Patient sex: M
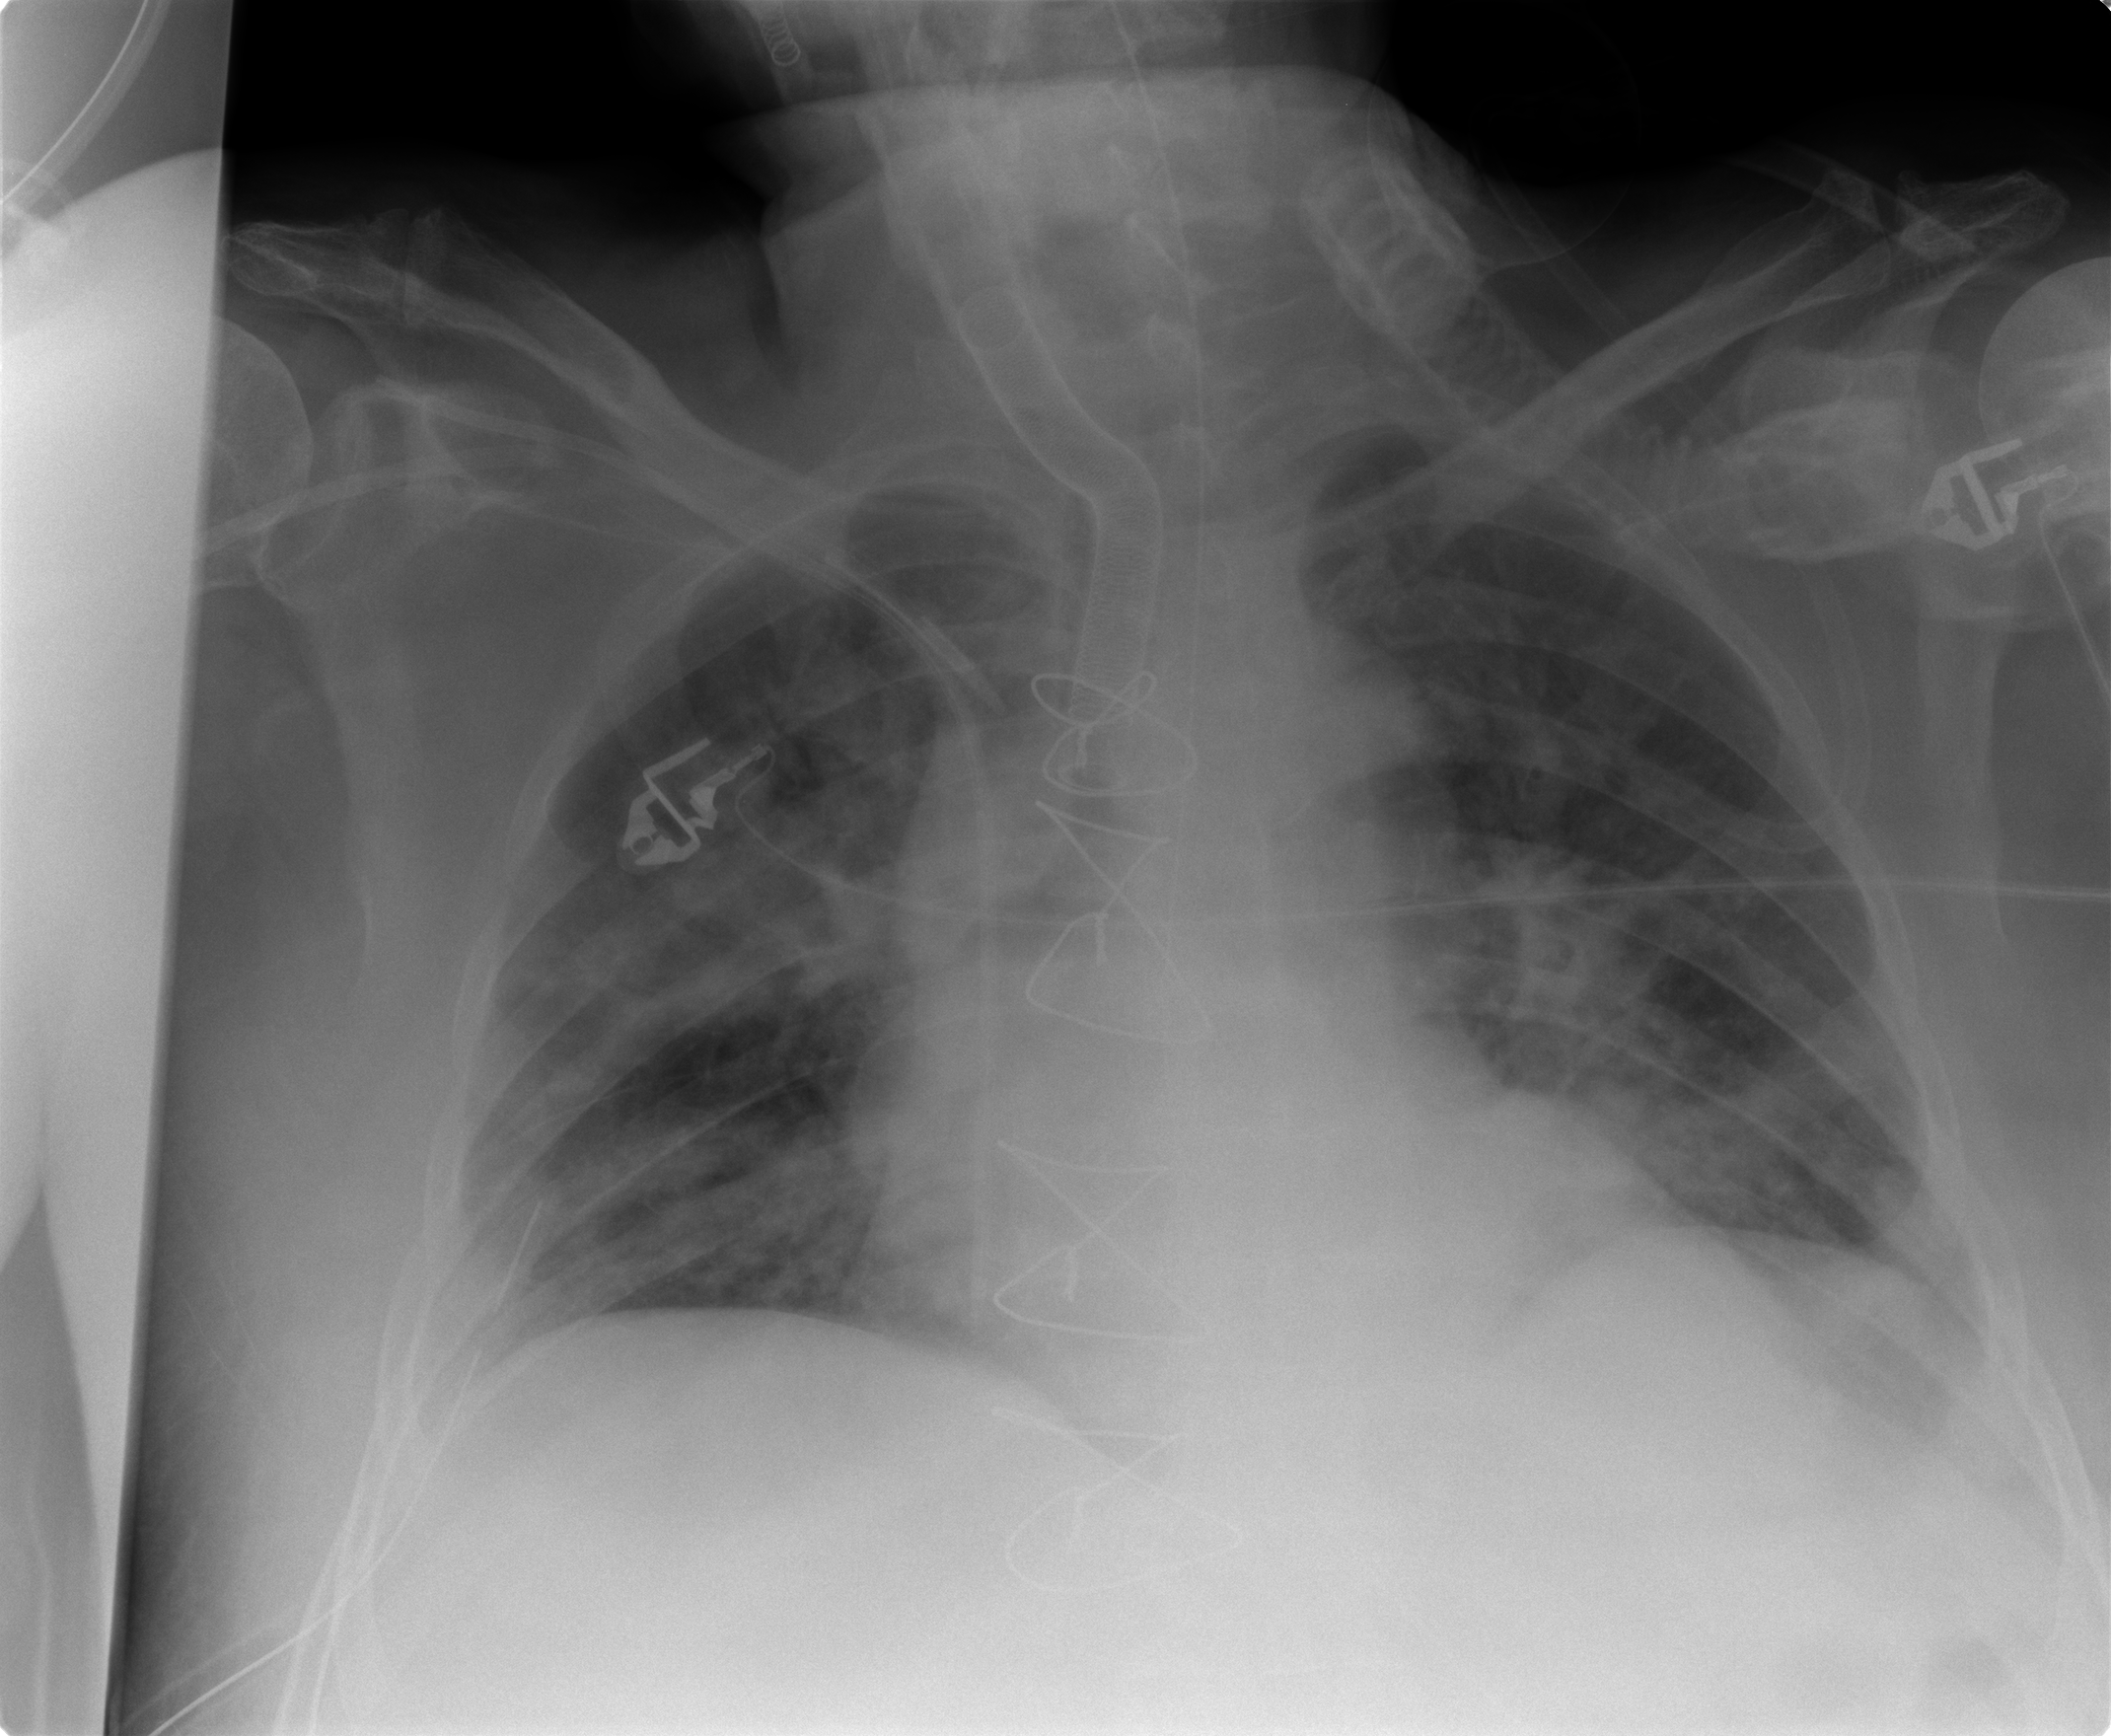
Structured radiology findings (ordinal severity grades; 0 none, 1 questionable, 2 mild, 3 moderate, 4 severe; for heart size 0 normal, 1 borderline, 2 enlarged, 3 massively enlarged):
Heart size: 0
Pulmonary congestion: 2
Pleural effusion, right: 2
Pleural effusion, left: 2
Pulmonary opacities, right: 3
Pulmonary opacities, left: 2
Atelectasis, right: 2
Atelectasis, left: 2